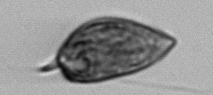
Label: Prorocentrum_micans